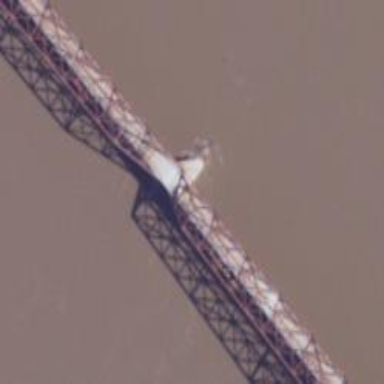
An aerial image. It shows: Bridge supported by piers.